Question: I just started to using laravel. and at the moment to execute the command 'php artisan migrate' in the terminal i get this error.

I'm vs code editor in windows 10 OS
Thanks
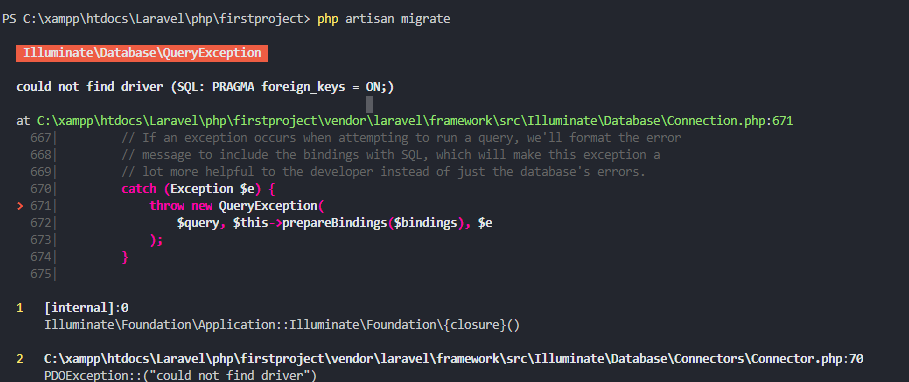
Answer: This error is displaying, because it cannot find the PHP PDO driver.
Check in your "" file, if the PDO driver is enabled and if the PDO help for your bank is also enabled.
Example:
'''
extension = pdo_mysql
;extension = pdo_pgsql
'''
"To enable, just remove to the left of the extension name".